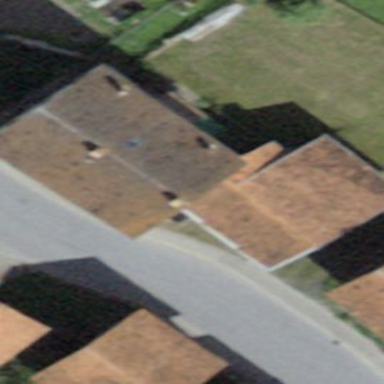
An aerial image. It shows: Simple and straightforward house.